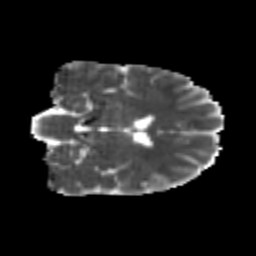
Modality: MD
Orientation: coronal
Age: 24
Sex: female
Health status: healthy
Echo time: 0.074 s